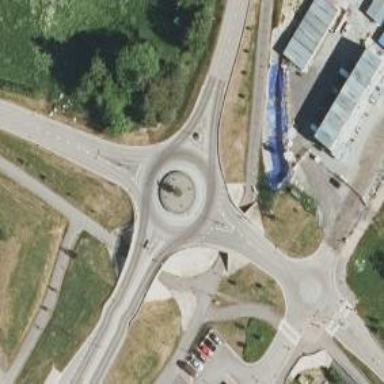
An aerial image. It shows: Tertiary road with asphalt surface leading to roundabout.